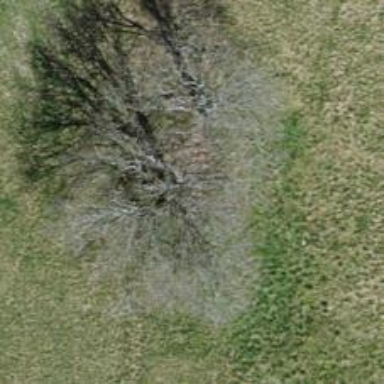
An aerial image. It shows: Beautiful tree in nature.